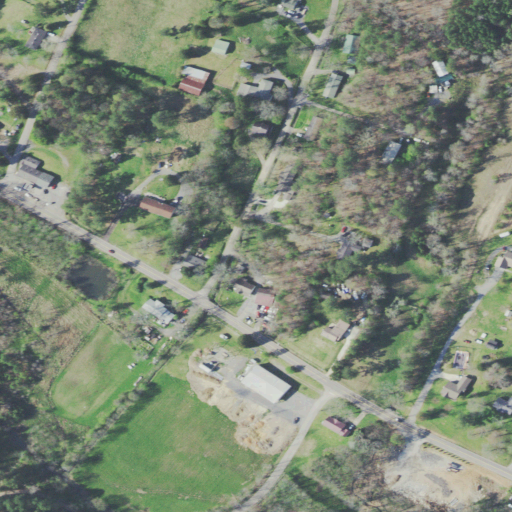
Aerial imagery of valley in Tennessee named Vines Hollow containing low intensity development, pasture, open development, shrub, deciduous forest, evergreen forest, mixed forest, medium intensity development, and grassland